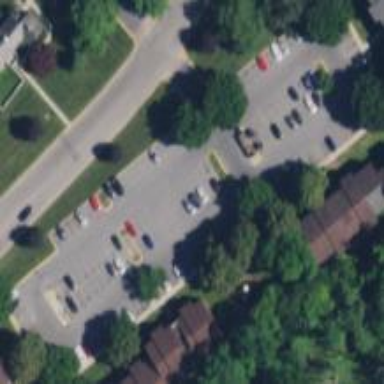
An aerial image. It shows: Parking area with surface.